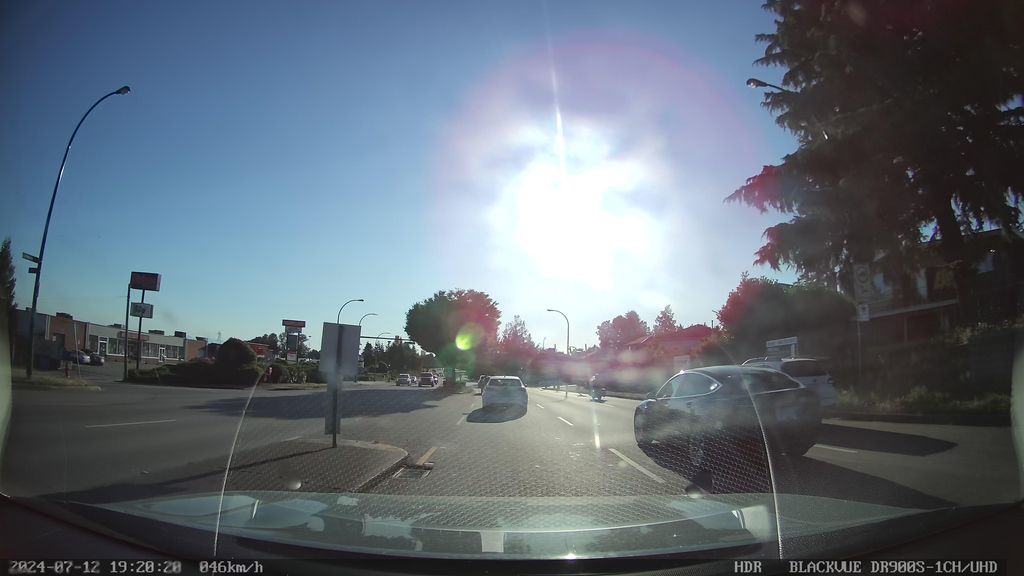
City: vancouver